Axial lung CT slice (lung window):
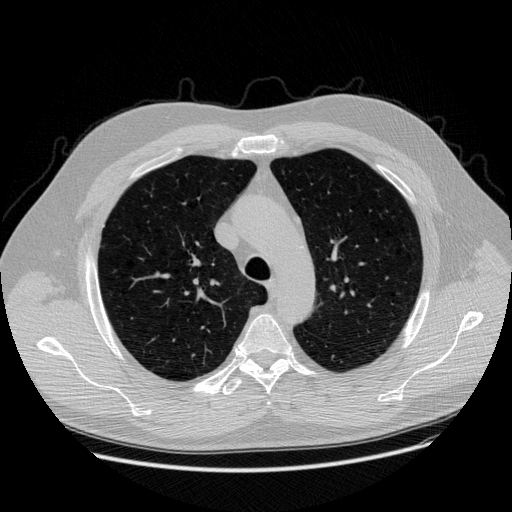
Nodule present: no